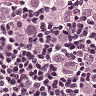
Metastatic tissue present: yes